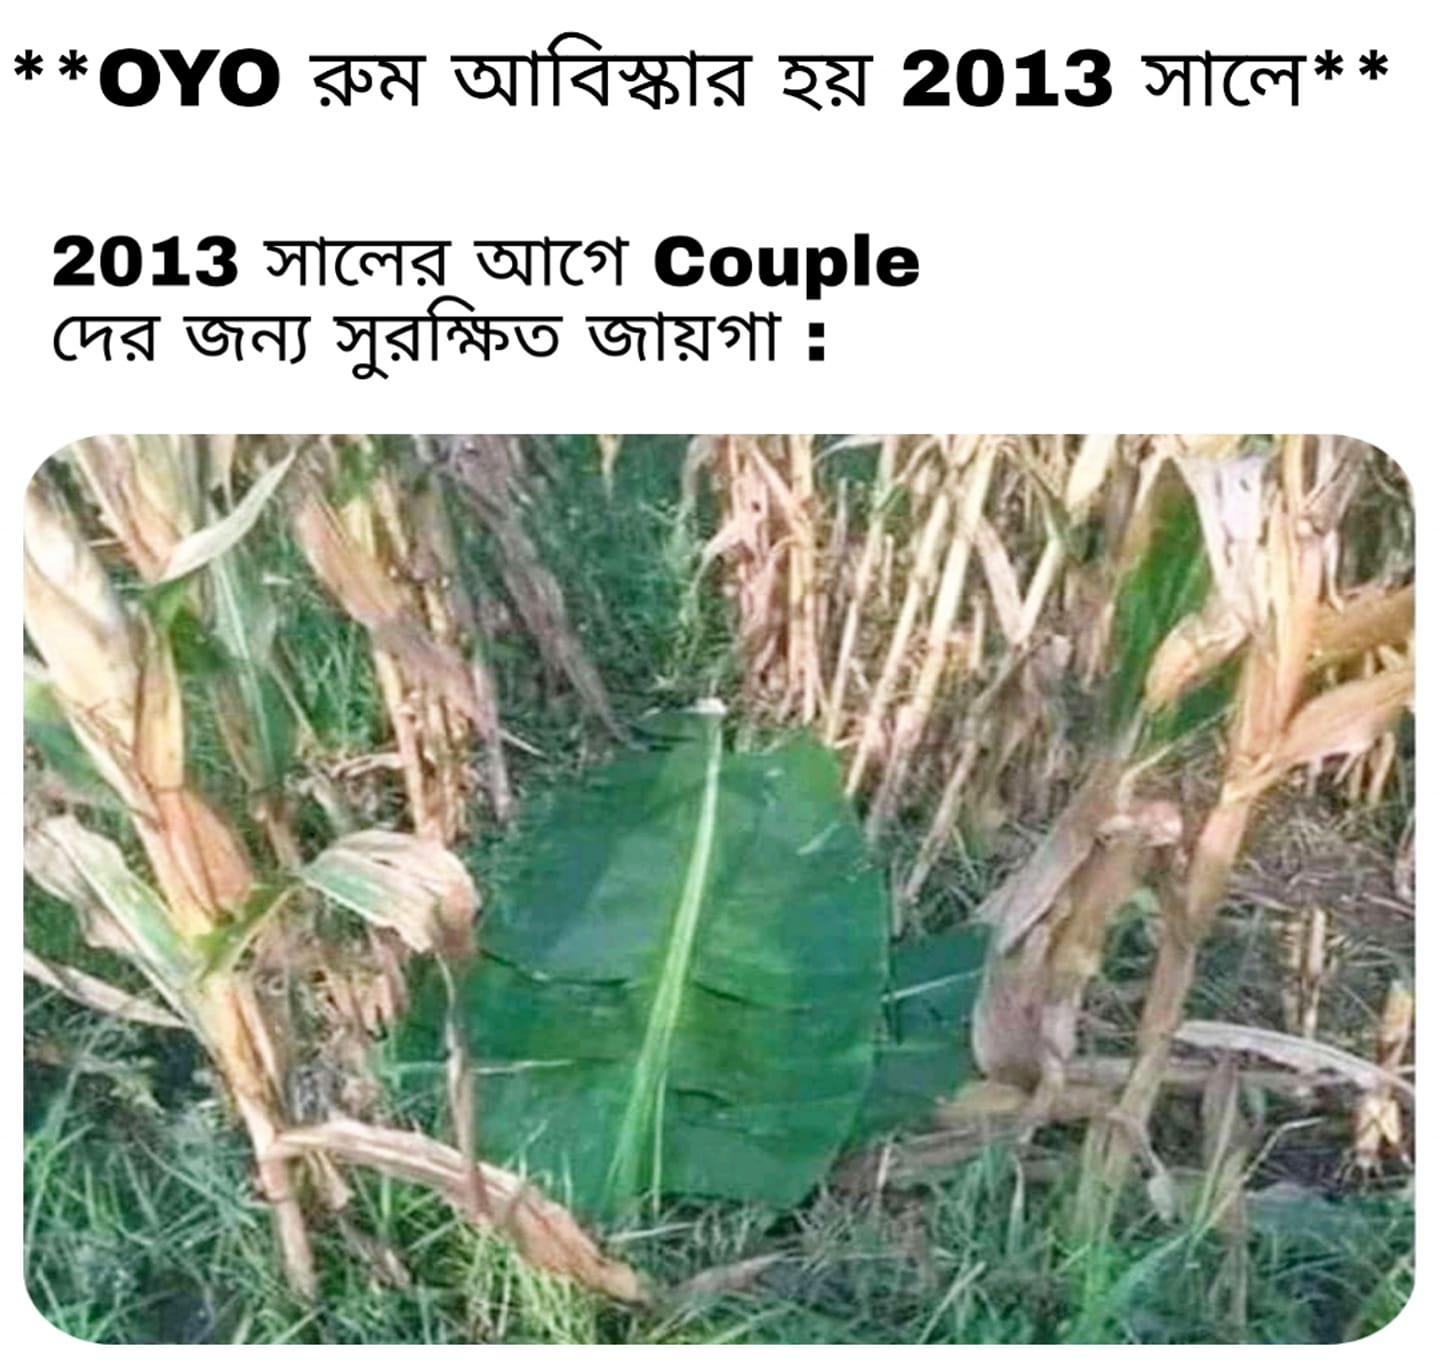
Caption: ** OYO রুম আবিষ্কার হয় 2013  সালে **    2013 সালের আগে Couple দের জন্য সুরক্ষিত জায়গা :
Label: non-hate